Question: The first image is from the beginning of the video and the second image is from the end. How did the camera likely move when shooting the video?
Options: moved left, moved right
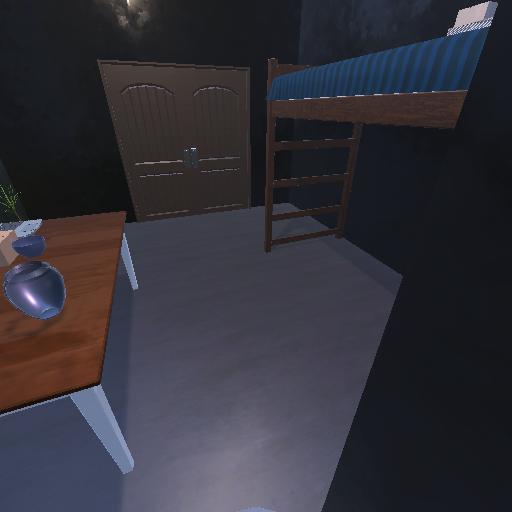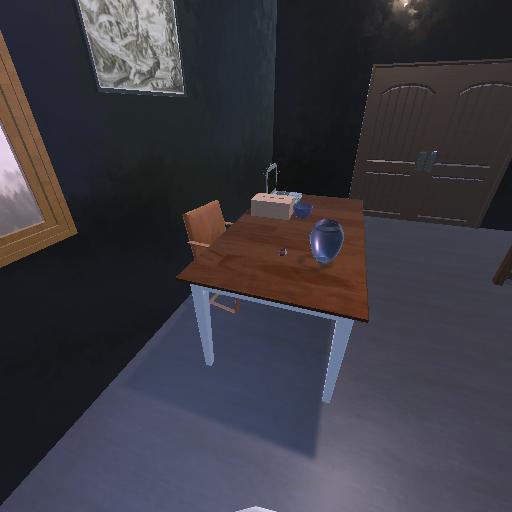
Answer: moved left